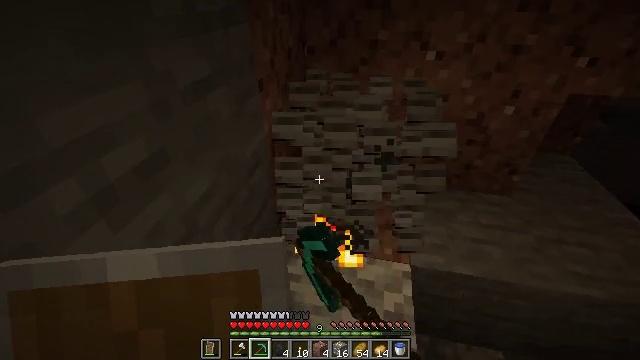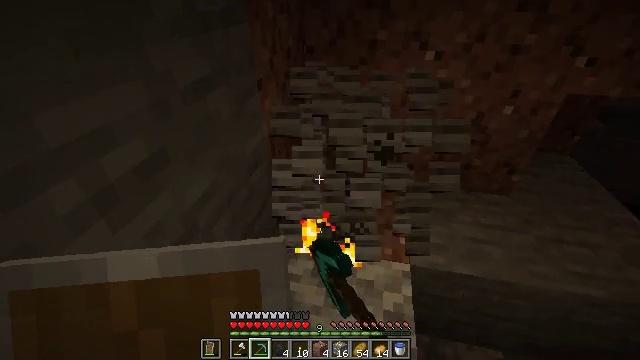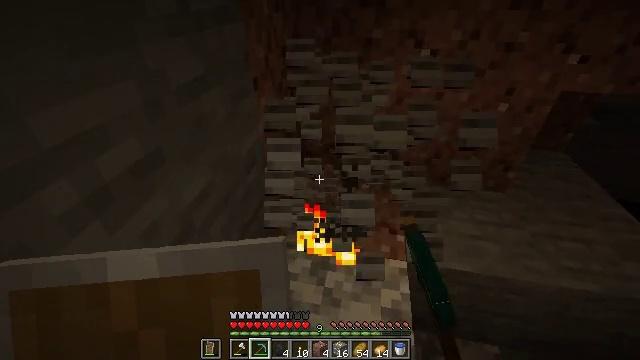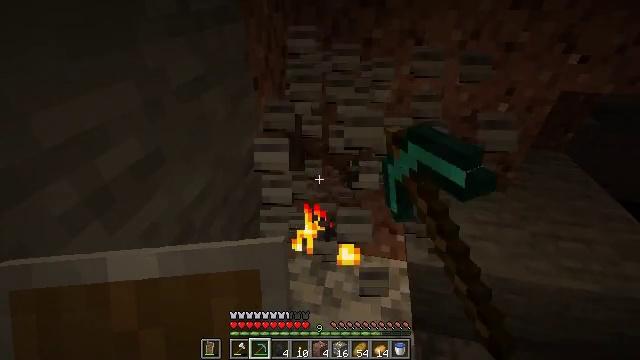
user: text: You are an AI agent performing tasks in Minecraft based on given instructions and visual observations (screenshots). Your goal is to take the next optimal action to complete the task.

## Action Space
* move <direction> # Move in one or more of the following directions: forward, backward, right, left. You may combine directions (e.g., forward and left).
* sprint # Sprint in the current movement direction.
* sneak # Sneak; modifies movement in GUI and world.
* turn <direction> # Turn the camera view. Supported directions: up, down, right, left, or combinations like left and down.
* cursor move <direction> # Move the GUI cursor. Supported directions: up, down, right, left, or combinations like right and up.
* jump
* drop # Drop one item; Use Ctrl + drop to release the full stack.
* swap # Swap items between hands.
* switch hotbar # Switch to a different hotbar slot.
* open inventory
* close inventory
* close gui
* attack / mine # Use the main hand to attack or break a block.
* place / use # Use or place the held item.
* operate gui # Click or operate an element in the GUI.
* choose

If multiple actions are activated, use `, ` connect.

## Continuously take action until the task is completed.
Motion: motion action
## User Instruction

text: Reclaim the furnace for later use.
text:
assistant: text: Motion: attack / mine
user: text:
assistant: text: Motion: attack / mine
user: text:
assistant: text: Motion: attack / mine
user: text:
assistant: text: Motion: attack / mine